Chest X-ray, PA view. Patient: 56 years old, sex F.
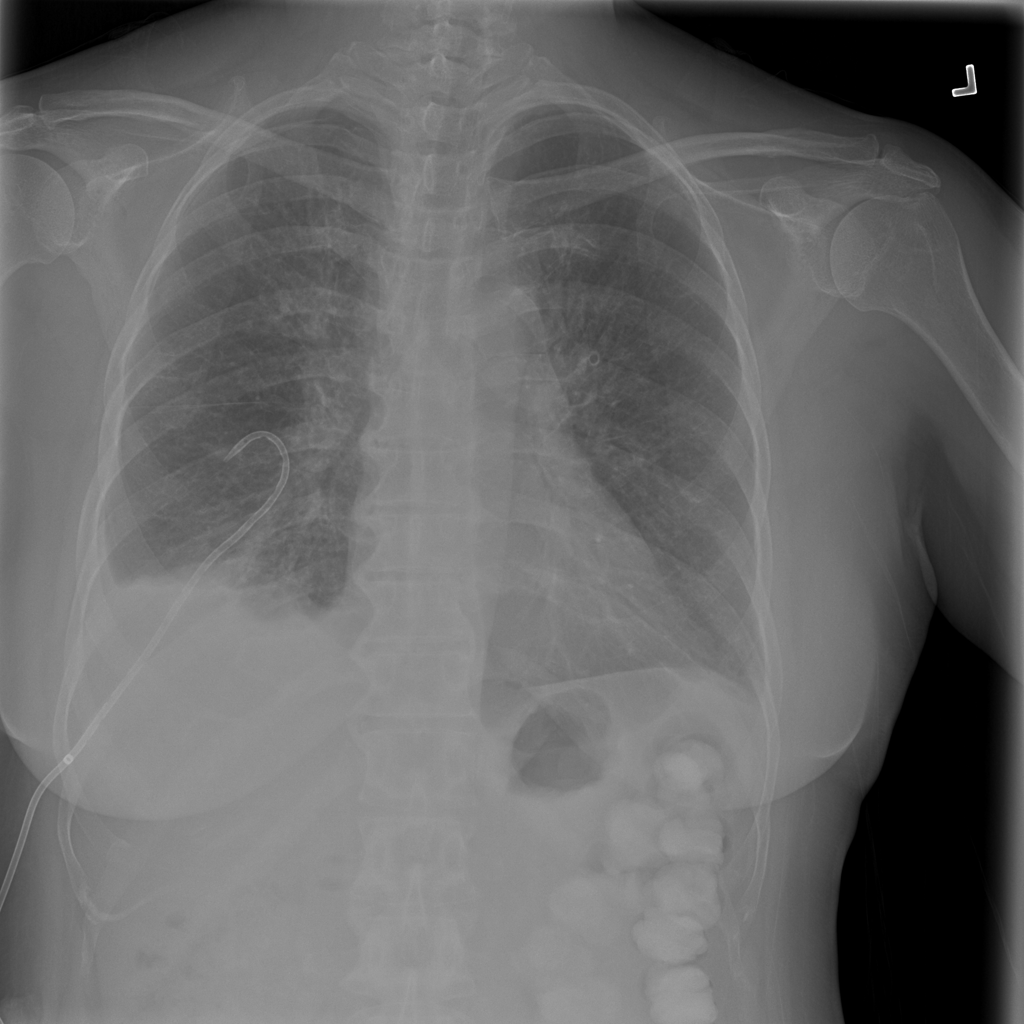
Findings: Effusion, Infiltration